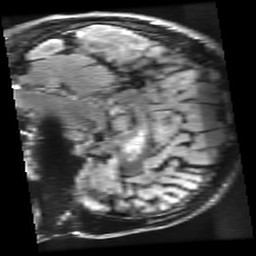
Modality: FLAIR
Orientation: sagittal
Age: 23
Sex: male
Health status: healthy
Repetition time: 12 s
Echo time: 0.09782 s